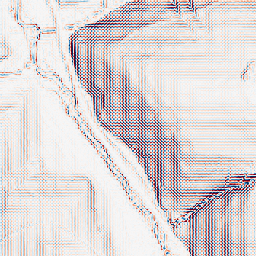
Category: wavelet
Decomposition family: wavelet_biorthogonal
Decomposition parameters: wavelet: bior1.3
level: 2
Upsampling method: sinc_hamming
Upsampling parameters: scale: 8
kernel_size: 16
Upsampling scale: 8